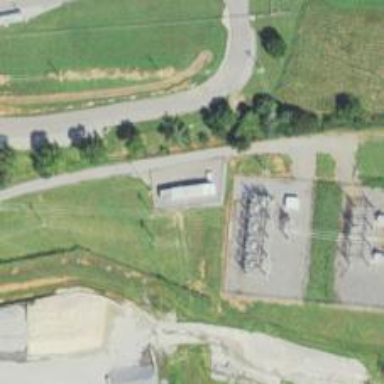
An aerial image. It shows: Generator is pictured.